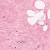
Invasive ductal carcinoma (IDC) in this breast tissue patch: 0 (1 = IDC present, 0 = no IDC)